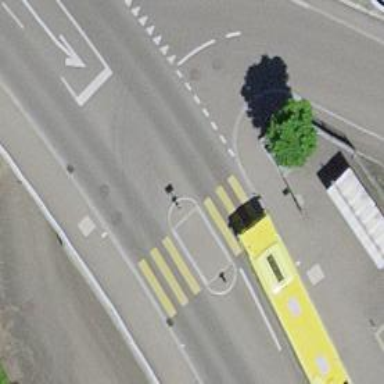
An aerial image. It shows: Marked zebra crossing with island.